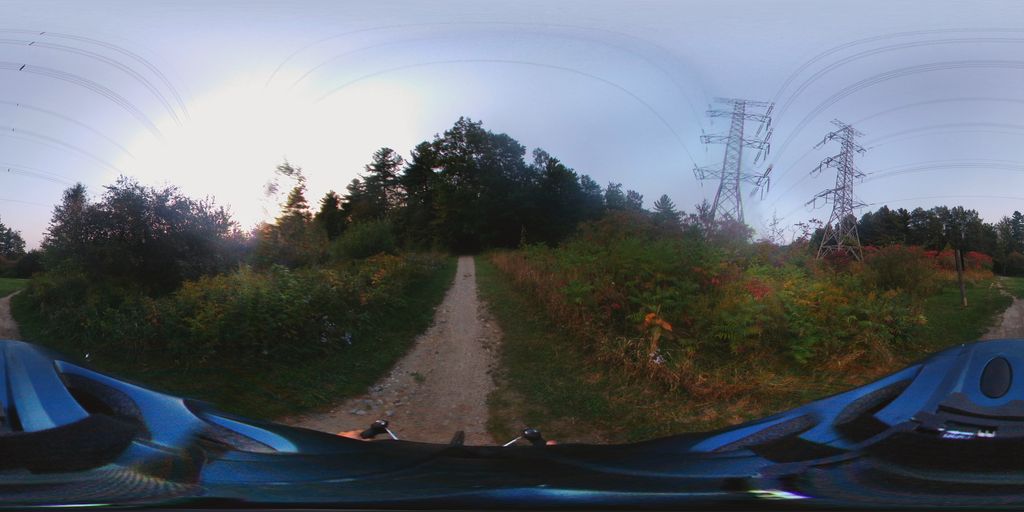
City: ottawa-gatineau